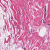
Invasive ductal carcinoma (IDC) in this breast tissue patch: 0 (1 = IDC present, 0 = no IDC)